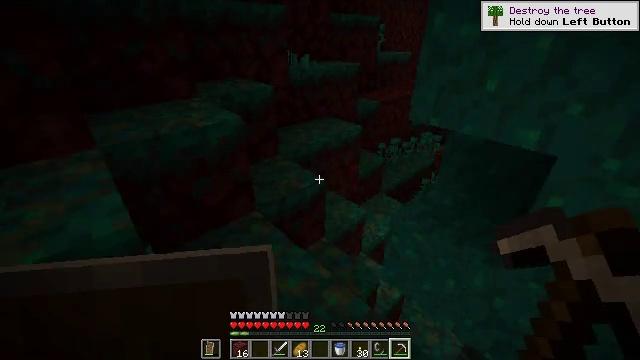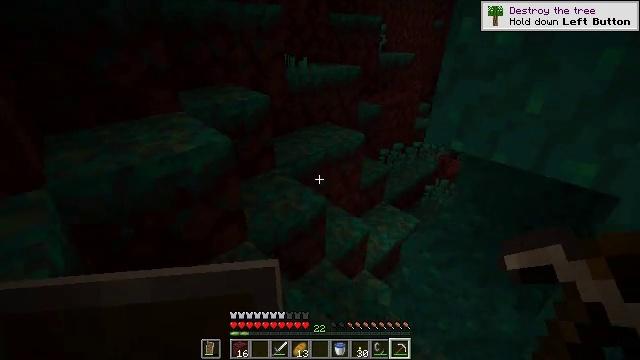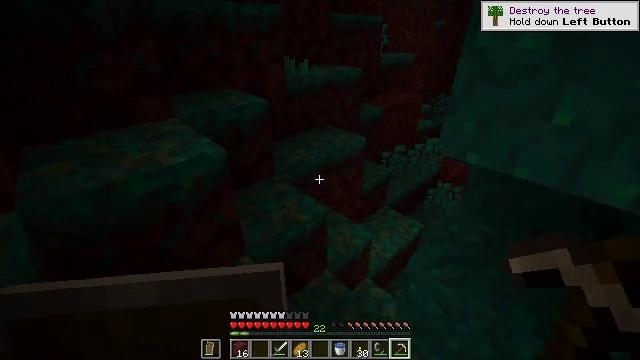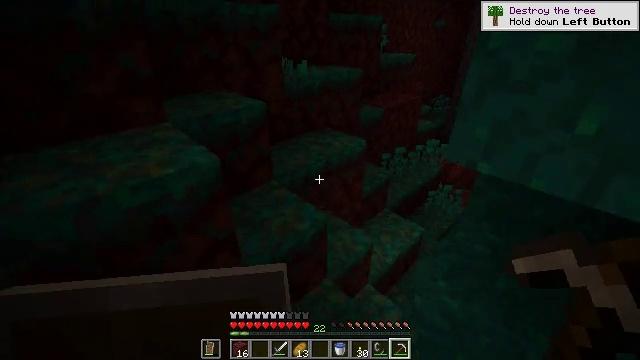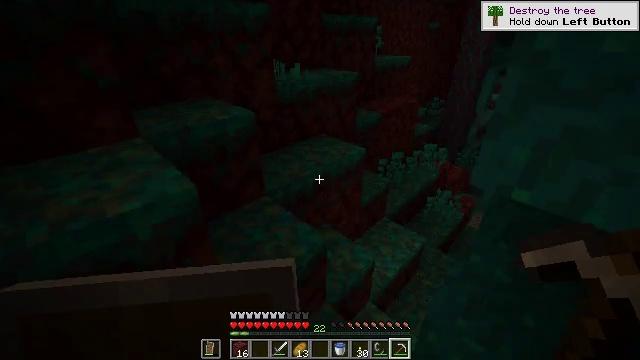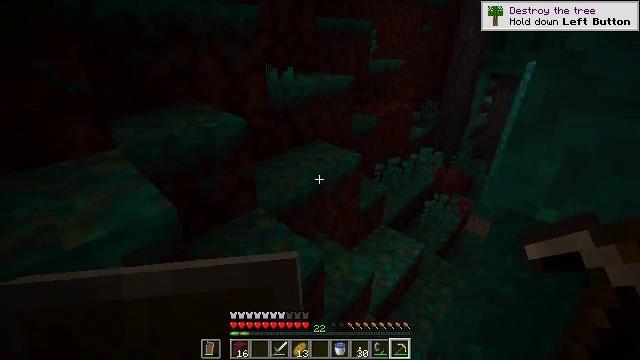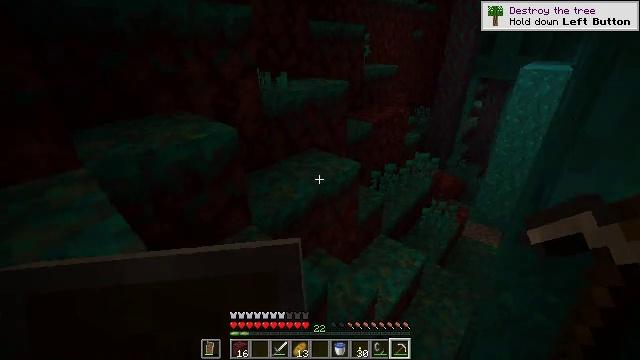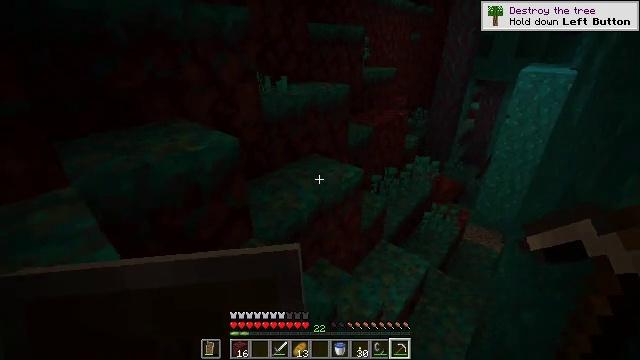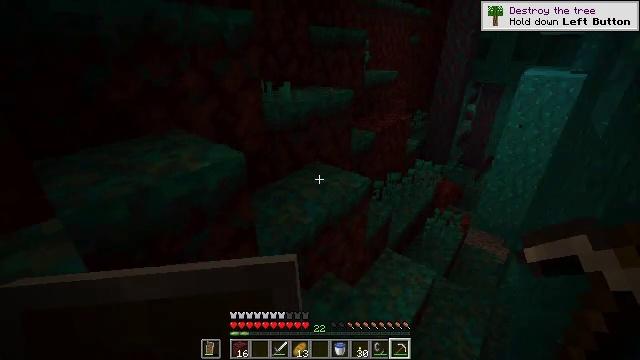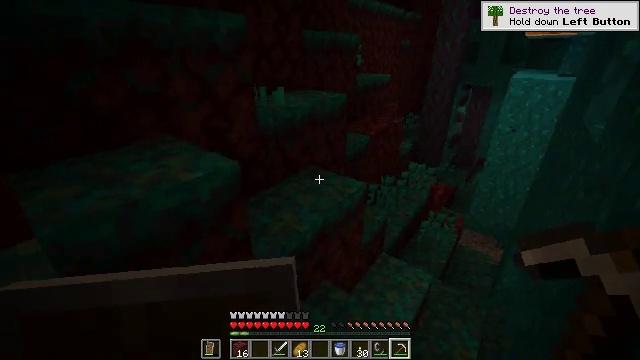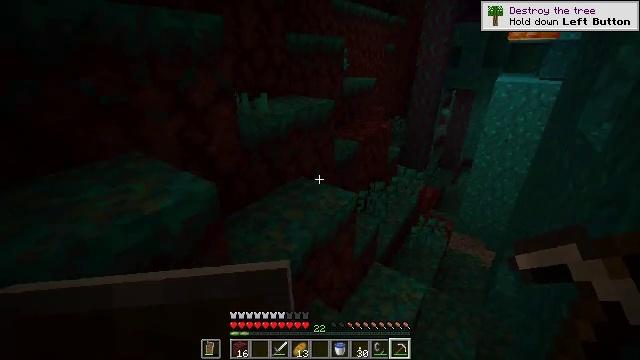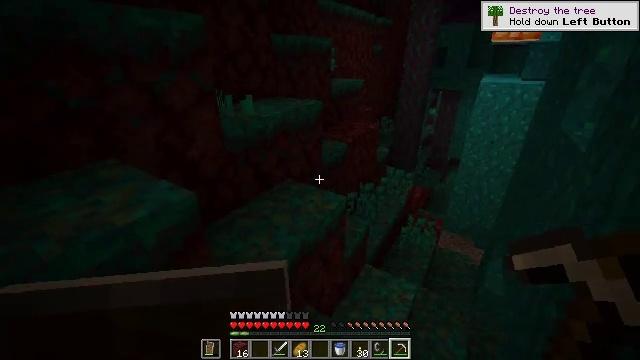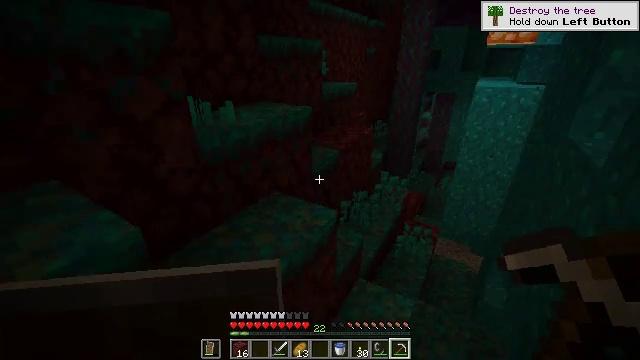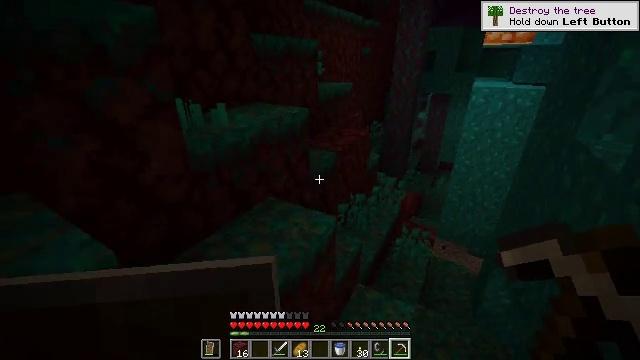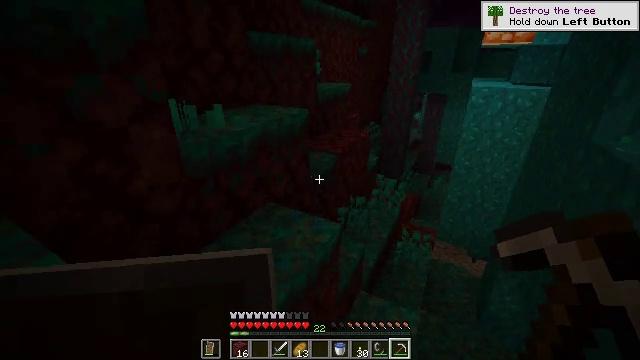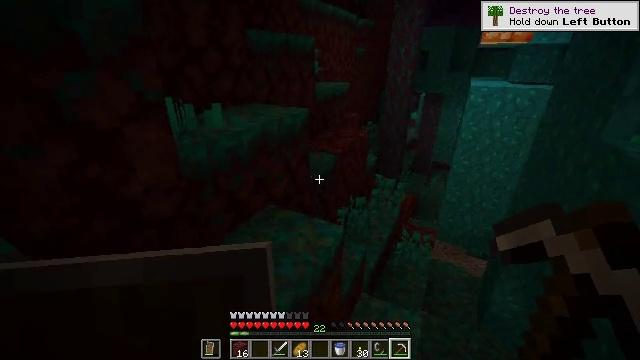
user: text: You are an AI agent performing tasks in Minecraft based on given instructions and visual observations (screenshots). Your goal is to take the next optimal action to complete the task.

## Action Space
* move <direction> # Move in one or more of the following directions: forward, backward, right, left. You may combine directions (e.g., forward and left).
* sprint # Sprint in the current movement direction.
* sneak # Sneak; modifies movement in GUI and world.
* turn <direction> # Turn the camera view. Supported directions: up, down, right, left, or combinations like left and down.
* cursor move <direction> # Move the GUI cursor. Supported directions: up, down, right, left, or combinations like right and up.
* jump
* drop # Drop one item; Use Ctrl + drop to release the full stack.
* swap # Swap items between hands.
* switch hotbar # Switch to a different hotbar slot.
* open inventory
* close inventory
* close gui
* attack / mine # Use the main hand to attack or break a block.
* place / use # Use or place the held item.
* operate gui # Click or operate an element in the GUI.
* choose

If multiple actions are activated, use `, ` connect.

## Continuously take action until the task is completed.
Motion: motion action
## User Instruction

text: Get warped nylium by digging.
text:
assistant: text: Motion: move forward
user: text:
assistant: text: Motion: move forward
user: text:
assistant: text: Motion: move forward
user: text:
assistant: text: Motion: move forward, turn right
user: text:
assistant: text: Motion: move forward, turn right
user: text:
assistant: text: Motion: move forward and move left, turn right and up
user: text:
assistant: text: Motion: move forward and move left
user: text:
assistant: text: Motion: move forward and move left, turn right
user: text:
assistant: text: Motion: move forward, turn right
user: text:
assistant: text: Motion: move forward, turn right
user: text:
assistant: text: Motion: move forward, turn right
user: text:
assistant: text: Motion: move forward, turn right
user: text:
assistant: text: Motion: move forward and move left, turn right
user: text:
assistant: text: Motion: move forward and move left, turn right
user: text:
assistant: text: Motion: move forward and move left
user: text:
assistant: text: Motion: move forward and move left, turn right
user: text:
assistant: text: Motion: move forward and move left
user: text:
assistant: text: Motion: move forward and move left, turn right
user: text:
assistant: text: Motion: move forward and move left, turn right
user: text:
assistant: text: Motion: move forward, turn right
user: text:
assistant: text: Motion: move forward, turn right
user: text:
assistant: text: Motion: move forward, turn right
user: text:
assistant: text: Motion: move forward, turn right
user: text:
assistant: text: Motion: move forward
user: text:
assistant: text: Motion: move forward
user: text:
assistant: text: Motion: move forward
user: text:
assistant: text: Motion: move forward
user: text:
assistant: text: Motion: move forward, turn left
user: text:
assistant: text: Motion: move forward, turn left
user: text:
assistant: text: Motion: move forward, turn left